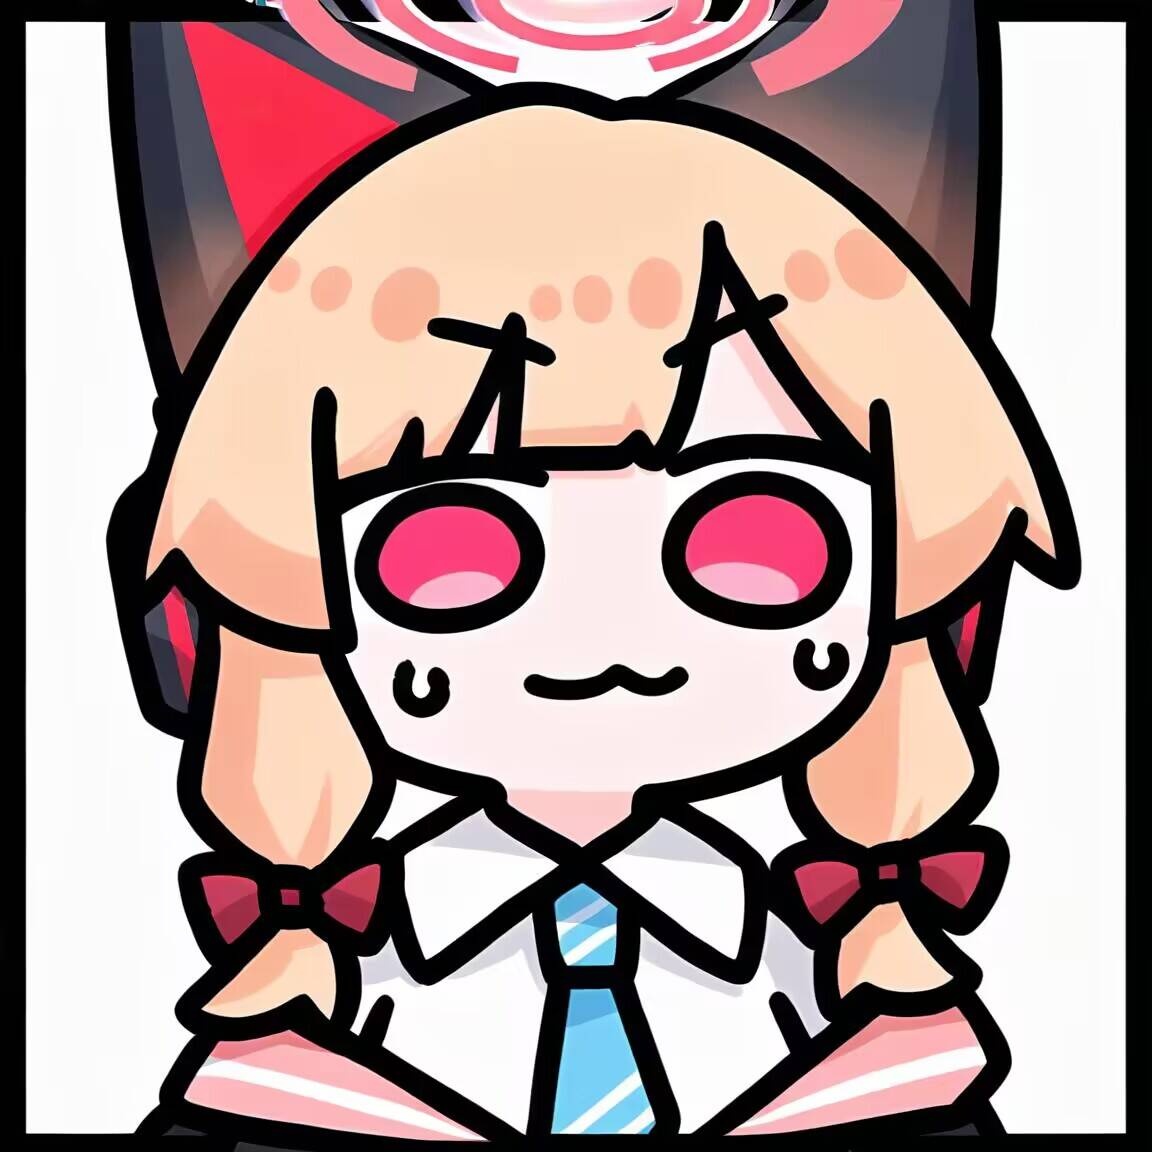
Label: anime